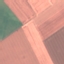
Land use / land cover class: AnnualCrop